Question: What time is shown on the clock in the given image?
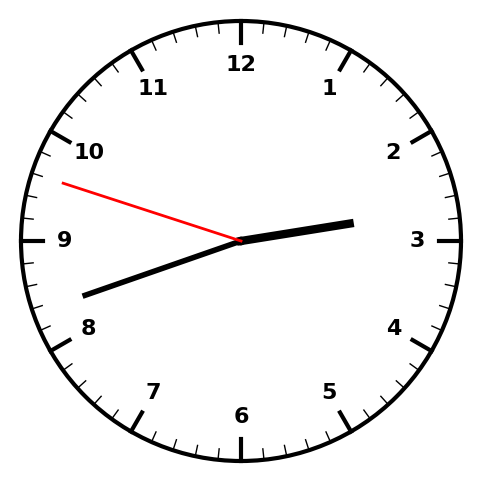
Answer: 02:41:48